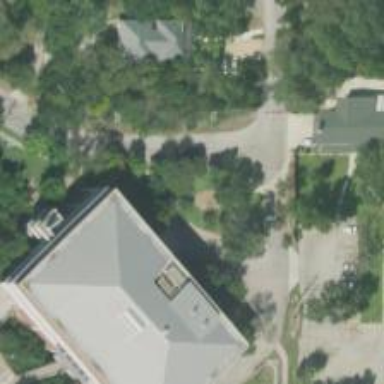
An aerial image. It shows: University building.